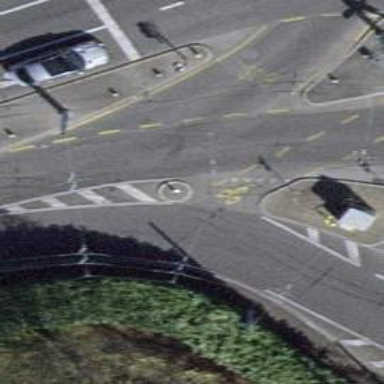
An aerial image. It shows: Service road for trolleybuses with trolley wires.